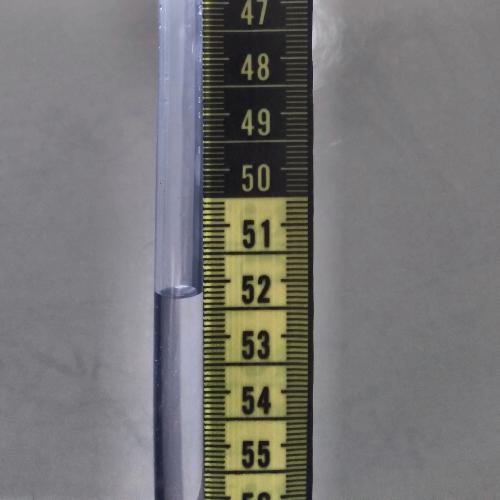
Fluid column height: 52.3 cm